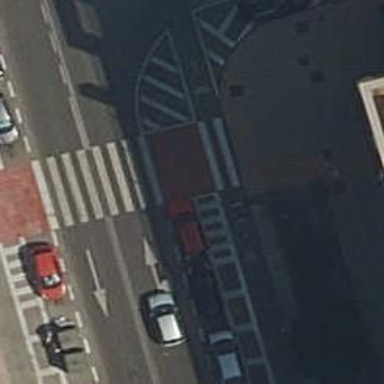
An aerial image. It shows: Zebra crossing on the road.